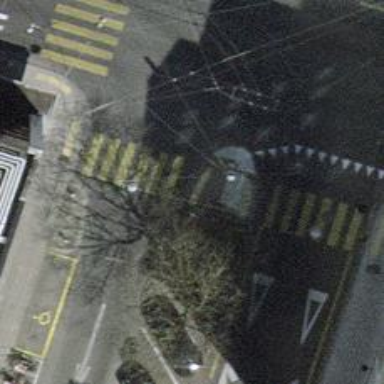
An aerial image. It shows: Uncontrolled zebra crossing on the road.